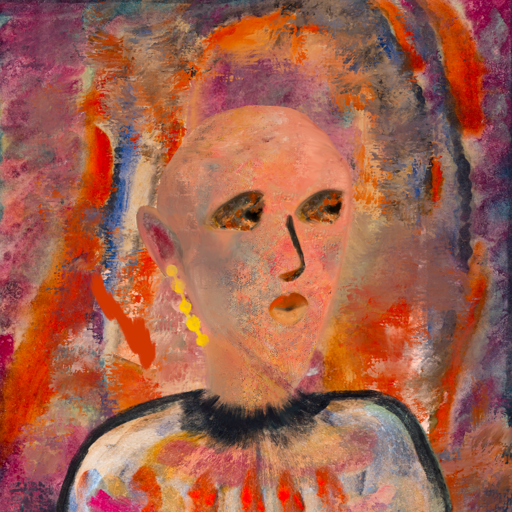
Background: Experience, Head And Neck Side: Irani, Face Side: Gypsy_Queen, Bust: Childish, Hair Side: Blank, Head Accessory: Blank, Second Necklace: Blank, Necklace: Blank, Baby: Blank